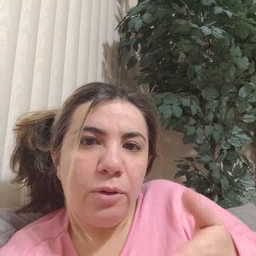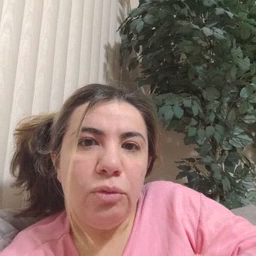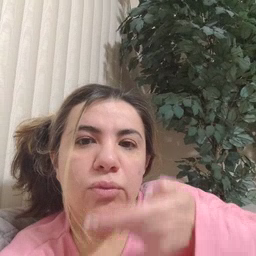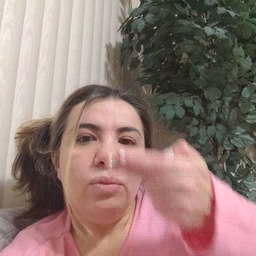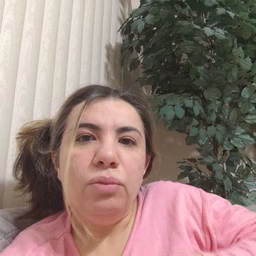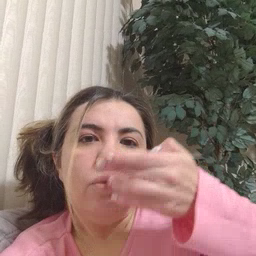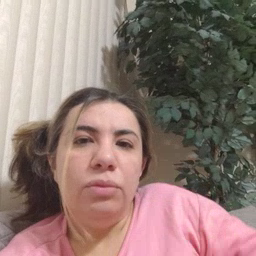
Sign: cereal